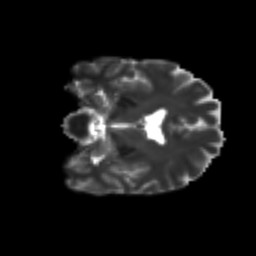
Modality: T2w
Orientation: coronal
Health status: ill
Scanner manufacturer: siemens
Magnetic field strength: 3 T
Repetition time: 6.7 s
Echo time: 0.1 s